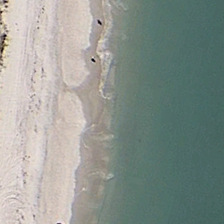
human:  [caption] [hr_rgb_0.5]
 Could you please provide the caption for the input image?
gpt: the sea has wet sand .

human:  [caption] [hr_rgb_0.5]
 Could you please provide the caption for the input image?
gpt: the sea has wet sand .

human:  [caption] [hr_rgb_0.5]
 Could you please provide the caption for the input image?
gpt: there are a lot of people playing in the stands .

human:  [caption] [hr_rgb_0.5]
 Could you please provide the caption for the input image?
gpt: there are a lot of people playing in the stands .

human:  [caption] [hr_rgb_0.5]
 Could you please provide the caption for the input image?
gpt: there are a lot of people playing in the stands .